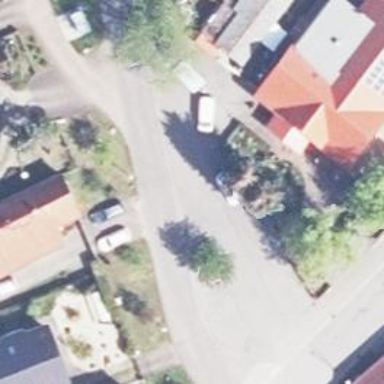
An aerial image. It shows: Parking area with surface.